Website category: phone
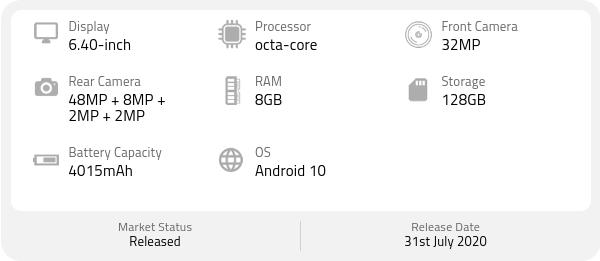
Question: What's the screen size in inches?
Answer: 6.40-inch

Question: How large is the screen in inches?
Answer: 6.40-inch

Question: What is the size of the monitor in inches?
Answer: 6.40-inch

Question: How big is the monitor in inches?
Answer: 6.40-inch

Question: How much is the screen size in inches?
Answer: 6.40-inch

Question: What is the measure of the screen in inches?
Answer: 6.40-inch

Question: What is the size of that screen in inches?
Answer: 6.40-inch

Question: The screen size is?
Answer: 6.40-inch

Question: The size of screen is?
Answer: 6.40-inch

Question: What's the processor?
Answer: octa-core

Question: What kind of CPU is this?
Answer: octa-core

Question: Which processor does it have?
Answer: octa-core

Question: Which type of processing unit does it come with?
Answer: octa-core

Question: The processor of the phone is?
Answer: octa-core

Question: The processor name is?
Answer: octa-core

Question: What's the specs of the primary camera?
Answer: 48MP + 8MP + 2MP + 2MP

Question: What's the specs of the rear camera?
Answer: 48MP + 8MP + 2MP + 2MP

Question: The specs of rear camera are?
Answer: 48MP + 8MP + 2MP + 2MP

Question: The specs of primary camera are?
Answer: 48MP + 8MP + 2MP + 2MP

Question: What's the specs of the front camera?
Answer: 32MP

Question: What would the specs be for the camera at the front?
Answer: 32MP

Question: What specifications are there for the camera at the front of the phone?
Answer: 32MP

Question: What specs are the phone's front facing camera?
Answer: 32MP

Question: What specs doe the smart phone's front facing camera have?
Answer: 32MP

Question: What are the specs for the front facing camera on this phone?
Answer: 32MP

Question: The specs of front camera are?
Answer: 32MP

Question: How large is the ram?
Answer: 8GB

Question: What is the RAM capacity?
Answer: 8GB

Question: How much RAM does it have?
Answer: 8GB

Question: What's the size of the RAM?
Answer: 8GB

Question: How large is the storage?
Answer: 128GB

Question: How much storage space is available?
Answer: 128GB

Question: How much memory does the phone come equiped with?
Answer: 128GB

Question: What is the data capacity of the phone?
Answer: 128GB

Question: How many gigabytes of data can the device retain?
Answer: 128GB

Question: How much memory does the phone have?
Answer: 128GB

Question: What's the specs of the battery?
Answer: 4015mAh

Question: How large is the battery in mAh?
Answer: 4015mAh

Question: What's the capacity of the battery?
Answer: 4015mAh

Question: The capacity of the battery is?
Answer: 4015mAh

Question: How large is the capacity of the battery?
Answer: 4015mAh

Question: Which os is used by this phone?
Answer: Android 10

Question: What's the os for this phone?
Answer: Android 10

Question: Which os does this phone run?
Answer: Android 10

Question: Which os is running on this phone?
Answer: Android 10

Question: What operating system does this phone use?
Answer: Android 10

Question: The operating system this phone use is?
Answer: Android 10

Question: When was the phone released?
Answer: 31st July 2020

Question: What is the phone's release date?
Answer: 31st July 2020

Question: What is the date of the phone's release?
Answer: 31st July 2020

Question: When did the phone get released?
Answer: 31st July 2020

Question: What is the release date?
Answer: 31st July 2020

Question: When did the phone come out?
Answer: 31st July 2020

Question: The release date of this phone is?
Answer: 31st July 2020